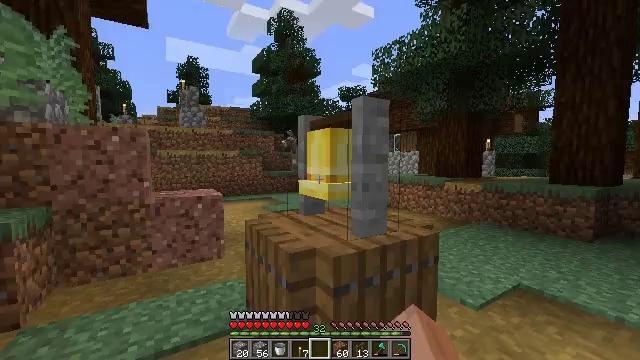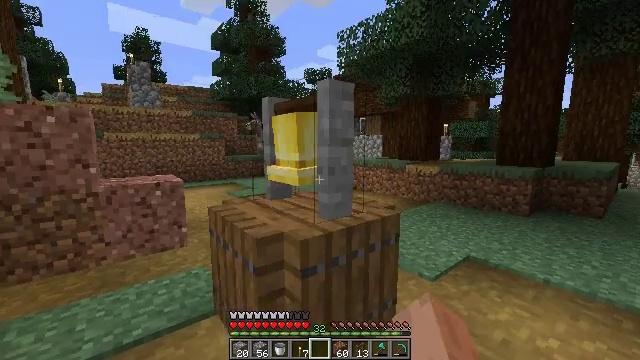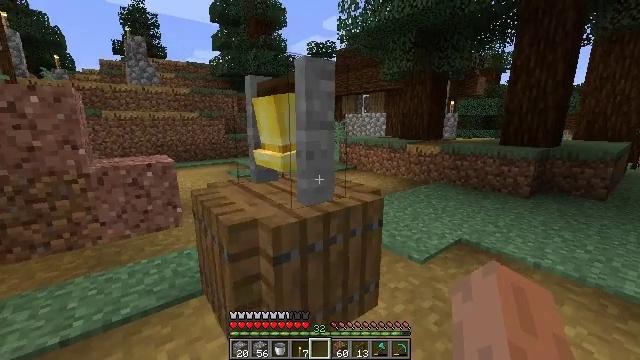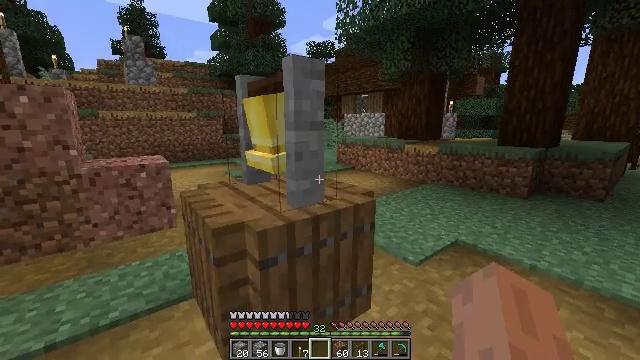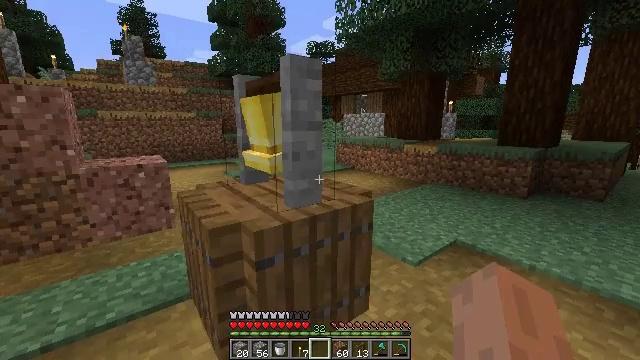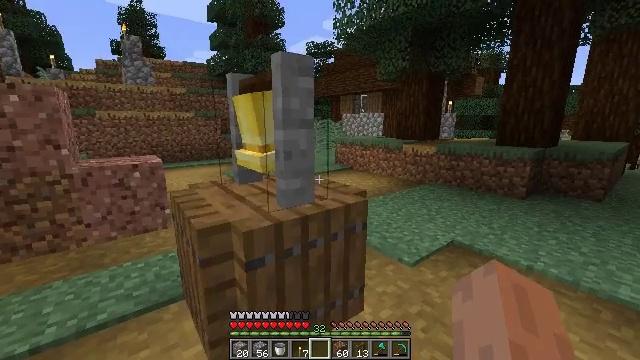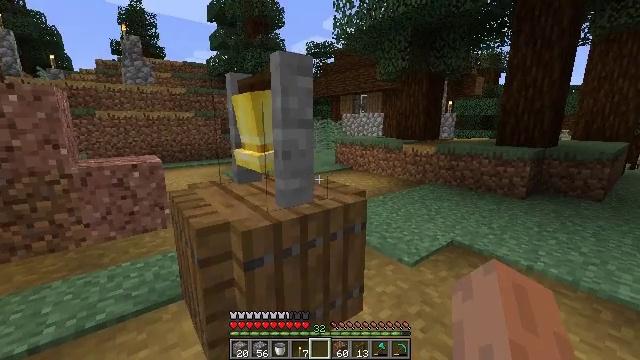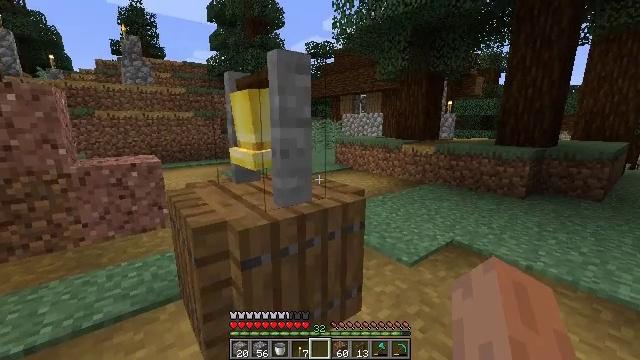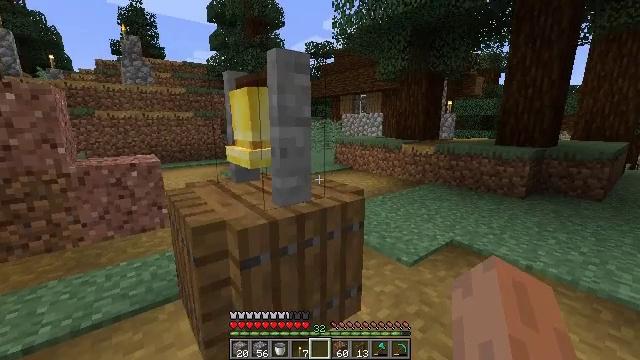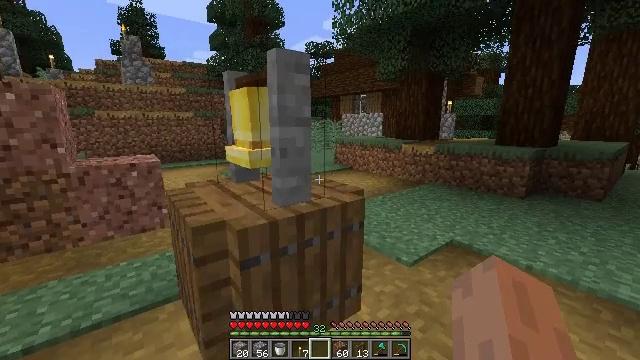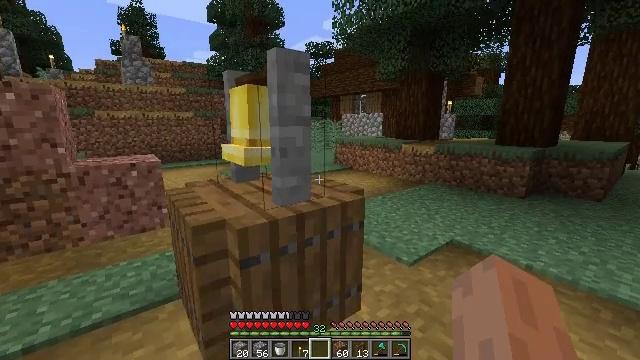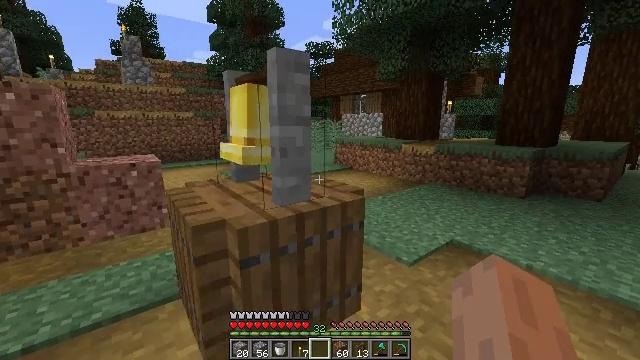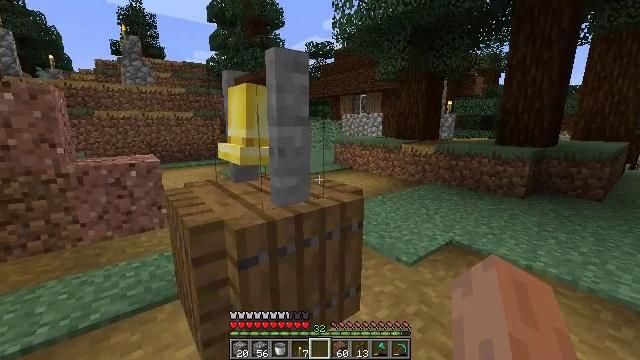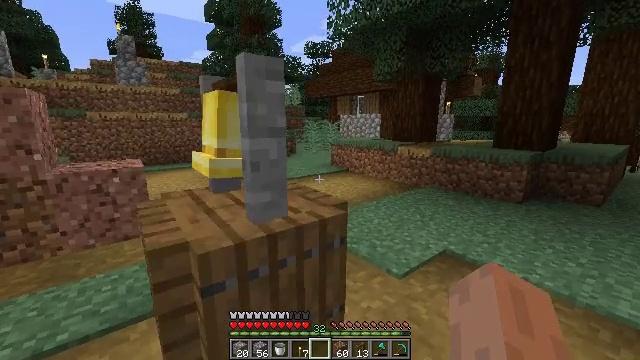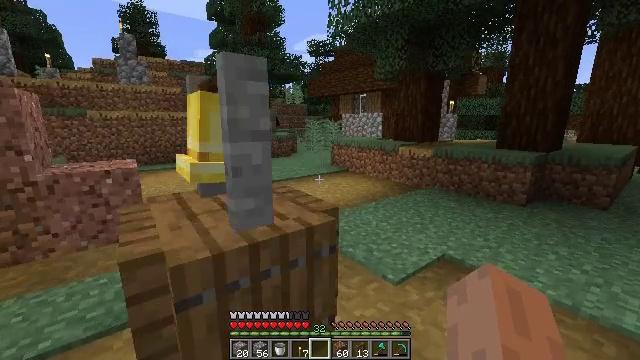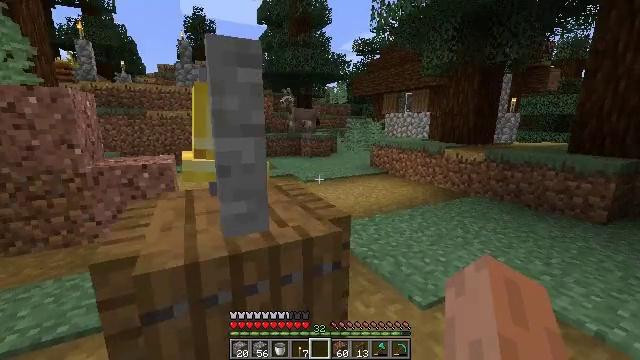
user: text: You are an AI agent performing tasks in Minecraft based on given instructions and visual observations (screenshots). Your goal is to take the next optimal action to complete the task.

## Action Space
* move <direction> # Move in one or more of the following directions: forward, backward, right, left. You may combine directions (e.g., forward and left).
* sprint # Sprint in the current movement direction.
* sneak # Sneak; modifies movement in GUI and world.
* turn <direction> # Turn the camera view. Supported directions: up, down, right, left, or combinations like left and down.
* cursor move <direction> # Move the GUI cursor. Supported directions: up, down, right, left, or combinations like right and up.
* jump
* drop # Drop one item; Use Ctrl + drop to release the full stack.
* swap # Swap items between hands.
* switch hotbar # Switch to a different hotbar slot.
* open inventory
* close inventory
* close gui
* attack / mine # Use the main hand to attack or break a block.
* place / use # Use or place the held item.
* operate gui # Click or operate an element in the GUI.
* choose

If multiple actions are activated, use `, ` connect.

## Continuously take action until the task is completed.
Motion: motion action
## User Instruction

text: Collect the composter for reuse.
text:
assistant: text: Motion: move right
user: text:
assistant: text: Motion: move forward and move right, turn left and down
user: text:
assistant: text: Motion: no_op
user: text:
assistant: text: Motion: no_op
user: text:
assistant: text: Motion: no_op
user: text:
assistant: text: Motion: no_op
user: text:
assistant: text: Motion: no_op
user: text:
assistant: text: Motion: no_op
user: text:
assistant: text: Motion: no_op
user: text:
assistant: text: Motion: no_op
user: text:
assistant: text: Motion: no_op
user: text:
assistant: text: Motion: move forward and move right
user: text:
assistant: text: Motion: move forward and move right
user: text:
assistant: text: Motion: move forward and move right
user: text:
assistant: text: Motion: move forward and move right, turn left
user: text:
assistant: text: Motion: move forward and move right, turn left
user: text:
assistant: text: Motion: move right, turn left
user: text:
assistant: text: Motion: move right, turn left
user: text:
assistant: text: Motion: move right, turn left and up
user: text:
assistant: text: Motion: move back and move right, turn left
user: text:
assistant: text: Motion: move back and move right, turn left
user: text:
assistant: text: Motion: move back, turn left
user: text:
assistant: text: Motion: move back, turn left
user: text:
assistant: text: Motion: move back
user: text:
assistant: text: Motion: move back
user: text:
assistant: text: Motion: move back
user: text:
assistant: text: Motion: move back
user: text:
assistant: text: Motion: move back
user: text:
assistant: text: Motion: move back
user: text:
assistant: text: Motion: move back